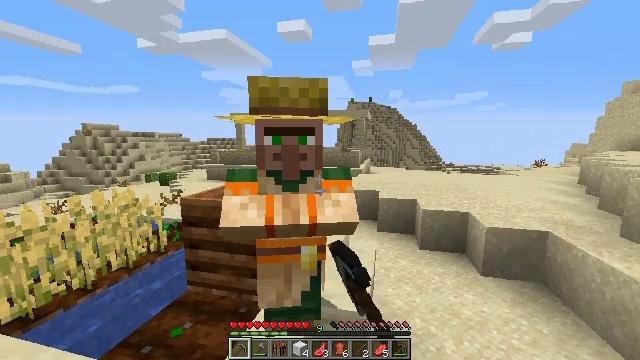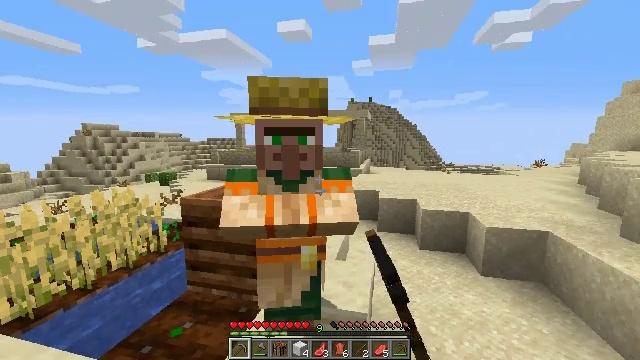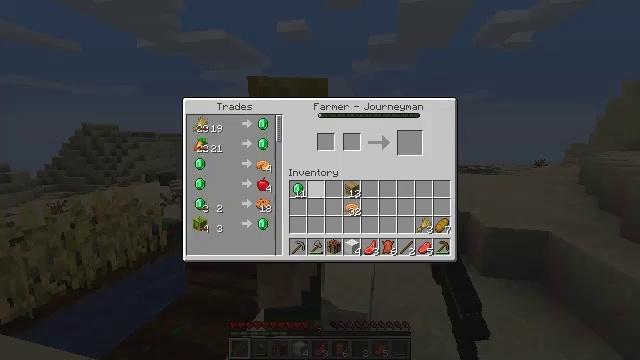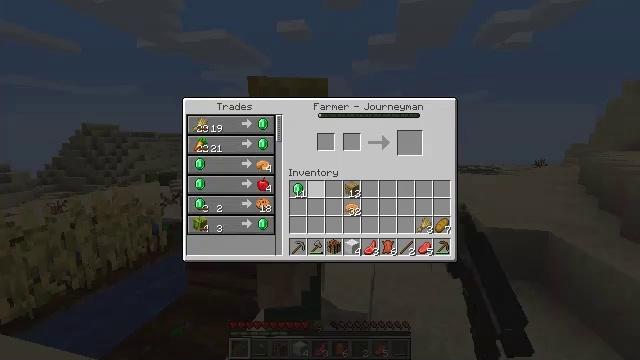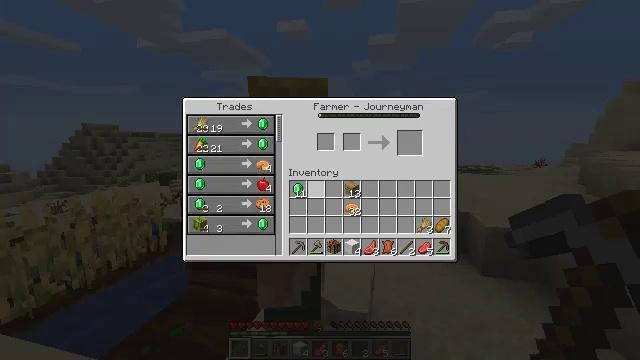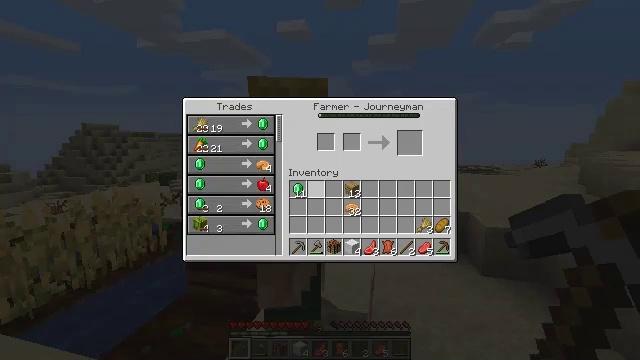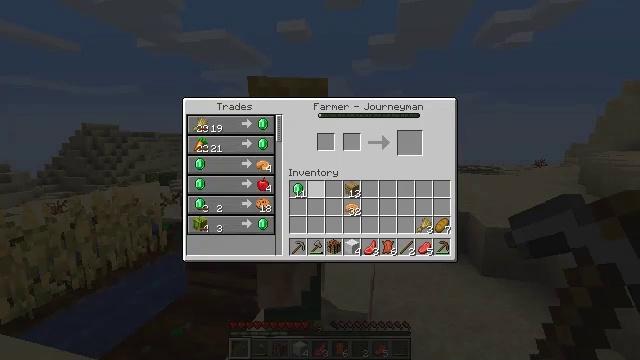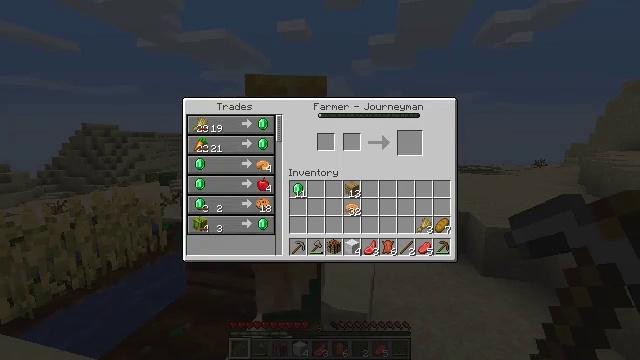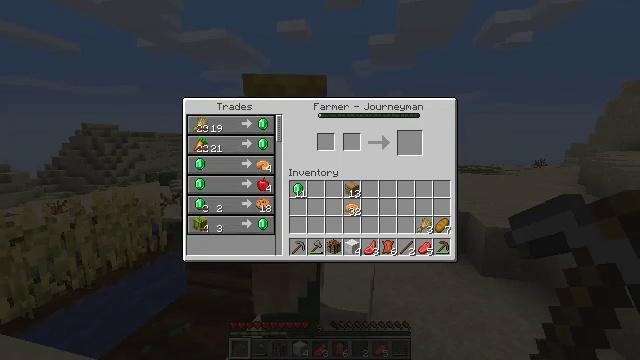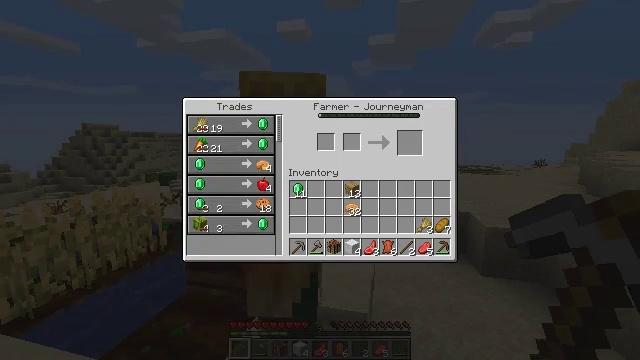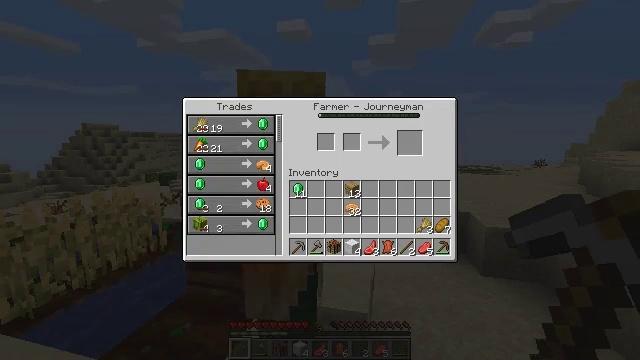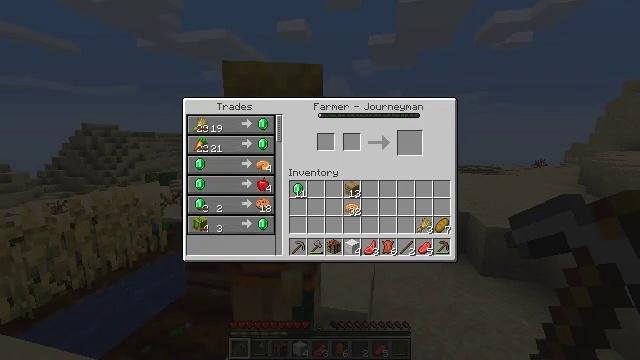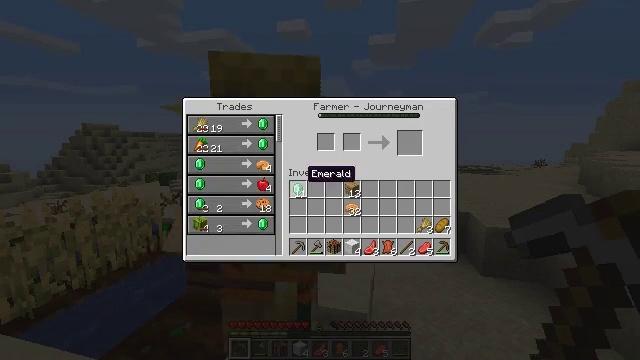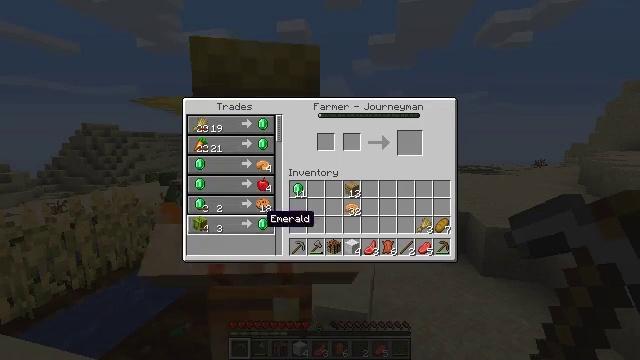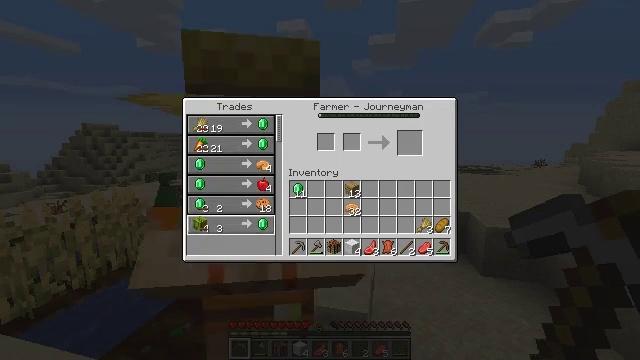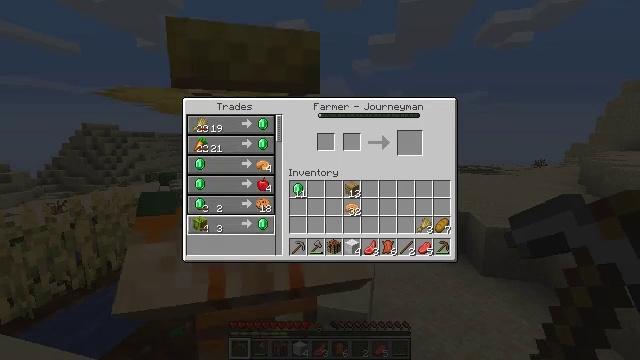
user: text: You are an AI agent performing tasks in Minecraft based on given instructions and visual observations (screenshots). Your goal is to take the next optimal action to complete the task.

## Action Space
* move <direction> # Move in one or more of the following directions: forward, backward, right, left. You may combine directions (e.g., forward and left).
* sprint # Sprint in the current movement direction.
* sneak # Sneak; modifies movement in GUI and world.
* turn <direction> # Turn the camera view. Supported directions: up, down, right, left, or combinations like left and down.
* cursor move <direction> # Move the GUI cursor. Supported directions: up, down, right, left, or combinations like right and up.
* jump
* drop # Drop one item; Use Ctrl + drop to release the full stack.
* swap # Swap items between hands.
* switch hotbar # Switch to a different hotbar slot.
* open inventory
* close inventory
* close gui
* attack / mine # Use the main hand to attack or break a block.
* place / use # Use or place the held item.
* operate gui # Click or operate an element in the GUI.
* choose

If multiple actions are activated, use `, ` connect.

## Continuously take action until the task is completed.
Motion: motion action
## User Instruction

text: Create a cookie using the crafting setup.
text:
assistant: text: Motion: no_op
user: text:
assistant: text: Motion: open gui
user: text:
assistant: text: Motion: no_op
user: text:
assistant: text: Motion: no_op
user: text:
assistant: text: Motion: no_op
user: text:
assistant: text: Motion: no_op
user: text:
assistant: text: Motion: no_op
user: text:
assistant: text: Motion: no_op
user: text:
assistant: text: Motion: cursor move left and up
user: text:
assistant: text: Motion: no_op
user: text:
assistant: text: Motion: no_op
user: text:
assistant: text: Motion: cursor move left and down
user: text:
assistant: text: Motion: cursor move left and down
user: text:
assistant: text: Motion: cursor move left
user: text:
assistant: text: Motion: no_op
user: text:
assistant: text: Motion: cursor move up
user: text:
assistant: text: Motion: cursor move up
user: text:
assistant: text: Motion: no_op
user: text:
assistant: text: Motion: cursor move right and down
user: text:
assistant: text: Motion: cursor move down
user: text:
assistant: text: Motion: no_op
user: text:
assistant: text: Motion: no_op
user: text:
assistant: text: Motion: no_op
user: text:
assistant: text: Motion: no_op
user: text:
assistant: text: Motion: no_op
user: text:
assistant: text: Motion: no_op
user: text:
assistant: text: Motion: no_op
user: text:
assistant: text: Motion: no_op
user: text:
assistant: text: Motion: no_op
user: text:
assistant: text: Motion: no_op